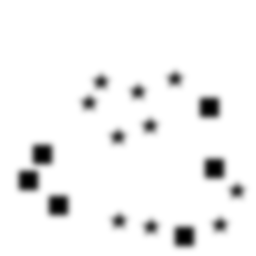
Squares: 6
Triangles: 0
Stars: 10
Total shapes: 16